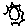
Label: sun